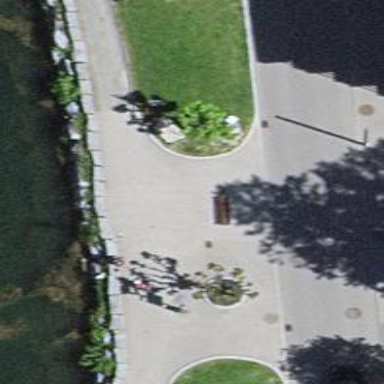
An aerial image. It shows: Bench.